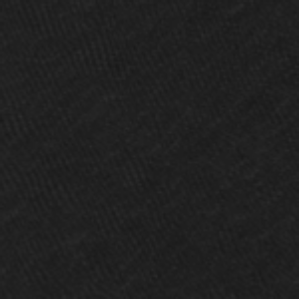
Label: frost